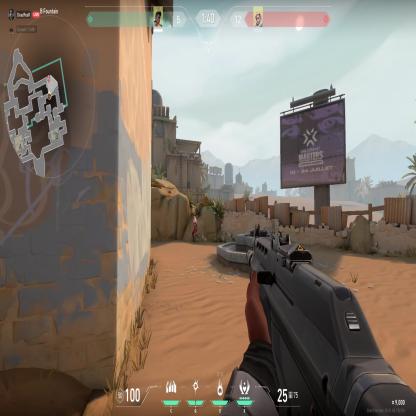
Label: enemy